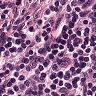
Metastatic tissue present: no